Question: I need a formula that would find and count the row number from below the cell. This may have duplicates however, I only want to count the first data found starting below. In this case 9 is 6 cell away from . There's also a 9 value from cell but since 9 in is the first data found starting bellow it should return as 6. This is really giving me a headache. I need help. The formula should start at cell to
:

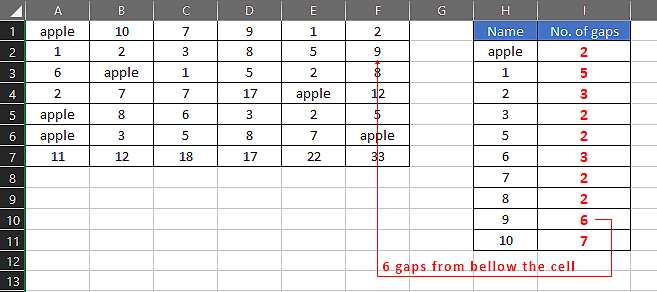
Answer: Try the following formula:
'''
=MAX(ROW(A$1:F$7))-LARGE(IF(A$1:F$7=H2,ROW(A$1:F$7)),1)+1
'''
When you entered the formula you have to press CONTROL+SHIFT+ENTER. So not just ENTER.
Enter this formula in I2 and then fill down.
It looks for last row on which the desired value is found. And then substracts it from the row of the last found data (+1).